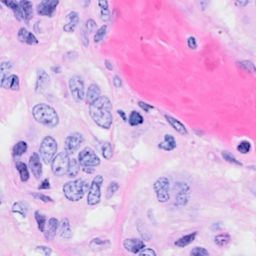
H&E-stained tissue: Breast